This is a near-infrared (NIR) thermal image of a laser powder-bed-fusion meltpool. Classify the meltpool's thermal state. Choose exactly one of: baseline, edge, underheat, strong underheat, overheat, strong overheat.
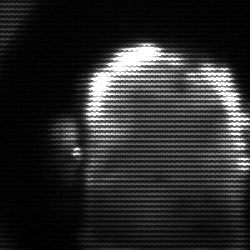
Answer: baseline